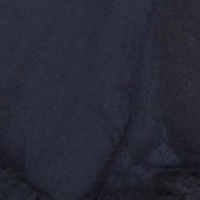
EUNIS habitat code: 48
Species observed at this site:
Saxifraga paniculata